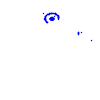
Particle: electron